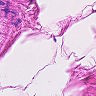
Metastatic tissue present: no